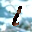
Label: 1